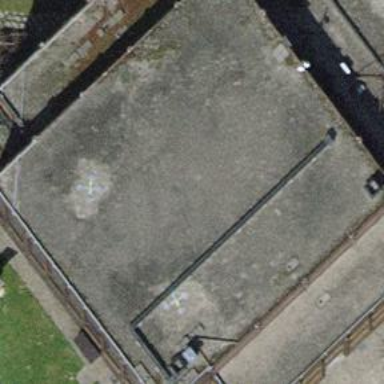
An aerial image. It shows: Building with flat roof made of gravel. This building has distinct parts.